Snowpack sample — Snodgrass Mountain, Crested Butte, Colorado (2/4/25, 12:06 PM MST)
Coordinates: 38.923, -106.968
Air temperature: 35 °F
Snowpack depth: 80 cm
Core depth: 60 cm
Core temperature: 32 °F
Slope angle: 14°, slope face: 78°
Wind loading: low
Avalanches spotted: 0
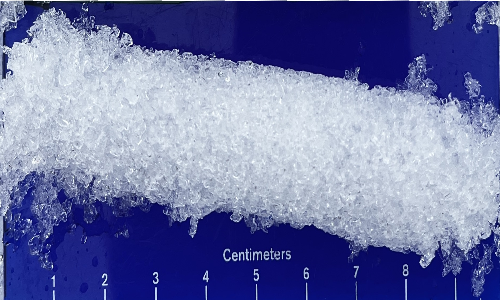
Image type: core
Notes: No avalanches nearby, unusually warm weather for the last month reported by residents, Collected 25 yards from treeline